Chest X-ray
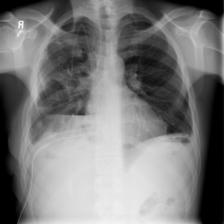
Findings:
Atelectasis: negative
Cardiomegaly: negative
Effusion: negative
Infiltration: negative
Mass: negative
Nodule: negative
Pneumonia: negative
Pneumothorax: negative
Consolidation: negative
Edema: negative
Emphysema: negative
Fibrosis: negative
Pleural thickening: negative
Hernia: negative